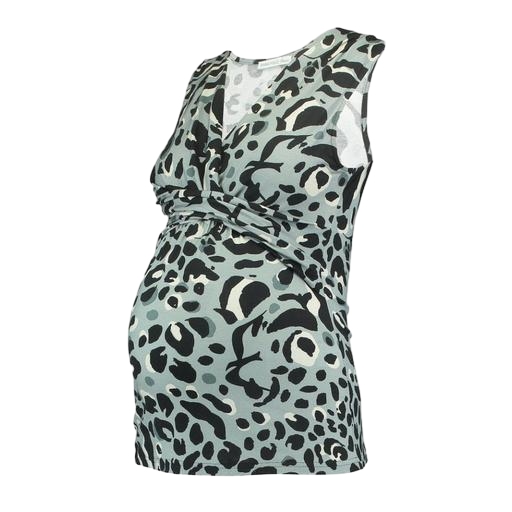
green maternity nursing top, animal leopard-print vest, green printed v-neck top, white background